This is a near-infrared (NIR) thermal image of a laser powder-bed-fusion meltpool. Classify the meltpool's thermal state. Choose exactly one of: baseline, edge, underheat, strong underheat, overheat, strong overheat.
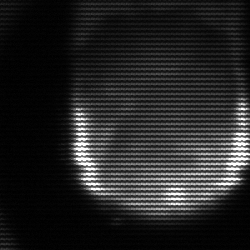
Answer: edge